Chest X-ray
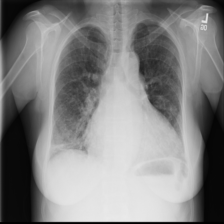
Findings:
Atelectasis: negative
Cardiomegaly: positive
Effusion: negative
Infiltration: negative
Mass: negative
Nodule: negative
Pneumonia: negative
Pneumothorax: negative
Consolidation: negative
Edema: negative
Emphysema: negative
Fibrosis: positive
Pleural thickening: negative
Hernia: negative